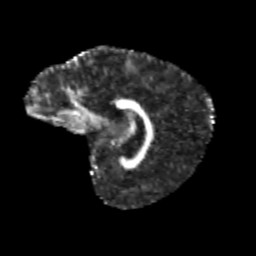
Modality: FA
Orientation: sagittal
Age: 11
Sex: female
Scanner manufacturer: siemens
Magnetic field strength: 3 T
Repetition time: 3.8 s
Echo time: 0.07 s